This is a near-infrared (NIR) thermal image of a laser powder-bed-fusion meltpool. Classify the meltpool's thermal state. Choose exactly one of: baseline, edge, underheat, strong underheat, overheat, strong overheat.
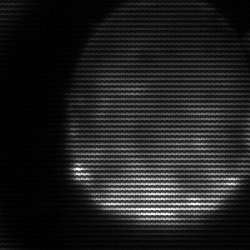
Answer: edge